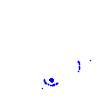
Particle: electron